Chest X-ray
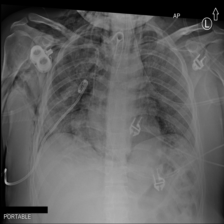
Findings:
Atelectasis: negative
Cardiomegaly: negative
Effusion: negative
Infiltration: negative
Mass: negative
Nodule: negative
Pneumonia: negative
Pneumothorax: negative
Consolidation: negative
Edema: negative
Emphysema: negative
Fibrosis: negative
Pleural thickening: negative
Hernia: negative